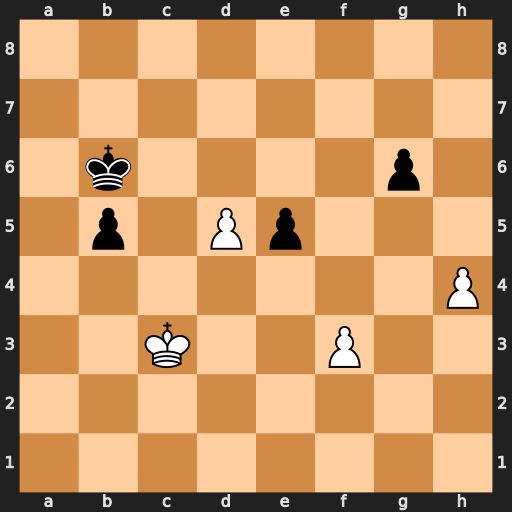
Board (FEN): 8/8/1k4p1/1p1Pp3/7P/2K2P2/8/8
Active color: w
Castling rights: -
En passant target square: -
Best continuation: Kb4 Ka6 Kc5 b4 Kxb4 Kb6 Kc4